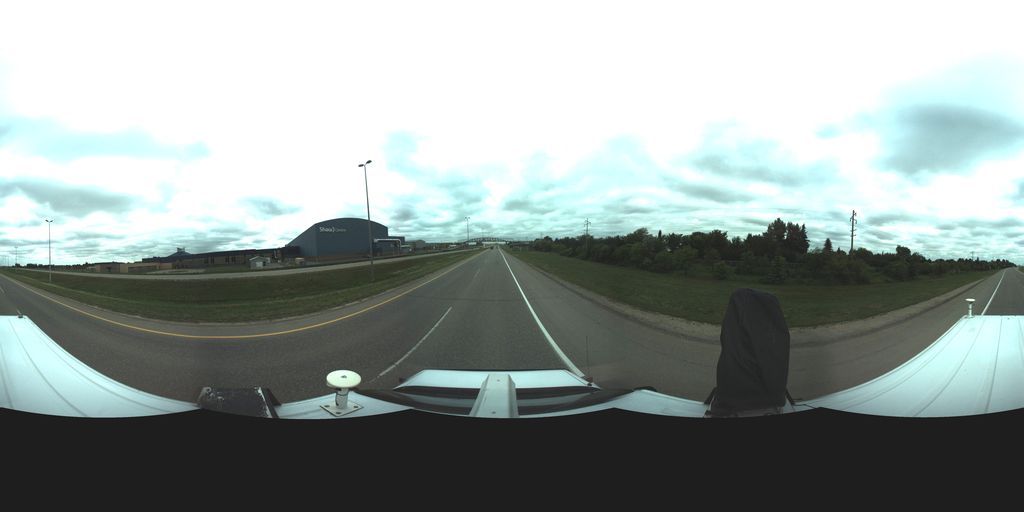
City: saskatoon